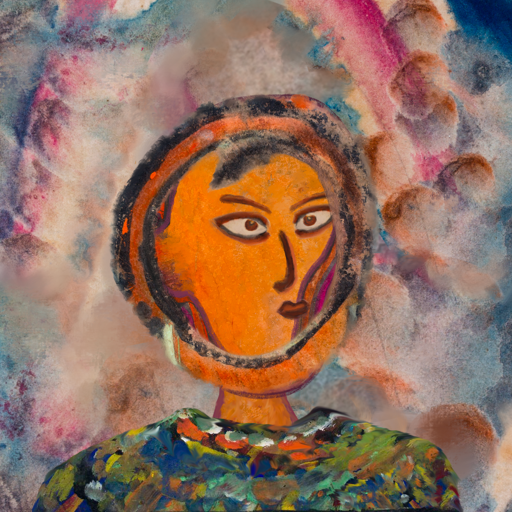
Background: Rupkatha, Head And Neck Side: Hypocrite_w_Hair, Face Side: Roy_Bahadur, Bust: An_Impression, Hair Side: Childish, Head Accessory: Blank, Second Necklace: Blank, Necklace: Blank, Baby: Blank